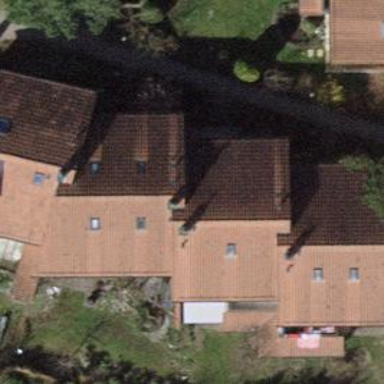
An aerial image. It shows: Terrace building.